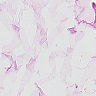
Metastatic tissue present: no